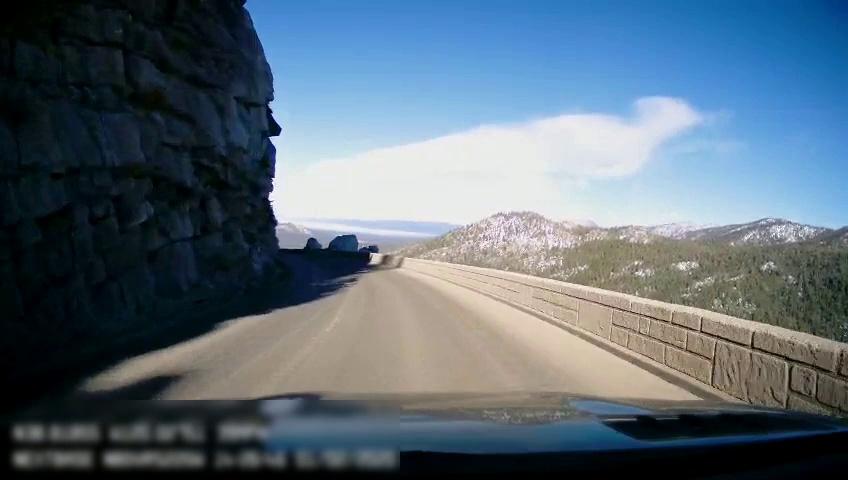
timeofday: Day
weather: Snowy
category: Drivable Space